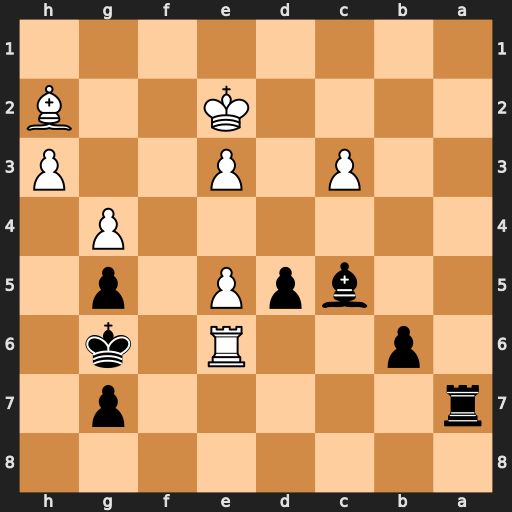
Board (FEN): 8/r5p1/1p2R1k1/2bpP1p1/6P1/2P1P2P/4K2B/8
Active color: b
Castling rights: -
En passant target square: -
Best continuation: Kf7 Rc6 Ra2+ Kd3 Rxh2